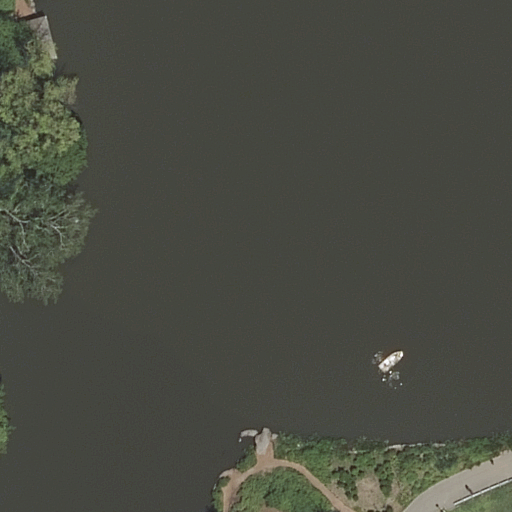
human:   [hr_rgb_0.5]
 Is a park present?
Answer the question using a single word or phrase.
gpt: yes

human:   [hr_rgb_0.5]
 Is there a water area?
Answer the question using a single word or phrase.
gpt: yes

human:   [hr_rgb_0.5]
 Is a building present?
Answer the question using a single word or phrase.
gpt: no

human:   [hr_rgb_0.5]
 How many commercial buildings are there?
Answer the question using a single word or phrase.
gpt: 0

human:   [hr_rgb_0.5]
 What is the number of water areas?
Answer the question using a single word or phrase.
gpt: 1

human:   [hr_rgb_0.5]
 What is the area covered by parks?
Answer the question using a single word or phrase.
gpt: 10627m2

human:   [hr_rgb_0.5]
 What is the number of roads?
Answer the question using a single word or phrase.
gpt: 2

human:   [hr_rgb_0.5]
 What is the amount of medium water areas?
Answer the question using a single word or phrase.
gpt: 0

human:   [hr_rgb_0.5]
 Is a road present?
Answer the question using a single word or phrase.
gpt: yes

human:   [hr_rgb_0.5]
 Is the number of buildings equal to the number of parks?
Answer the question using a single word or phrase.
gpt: no

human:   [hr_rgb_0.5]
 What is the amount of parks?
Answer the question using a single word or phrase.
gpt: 1

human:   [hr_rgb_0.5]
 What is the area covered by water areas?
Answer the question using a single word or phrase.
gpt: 9660m2

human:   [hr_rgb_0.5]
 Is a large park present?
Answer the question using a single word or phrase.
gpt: yes

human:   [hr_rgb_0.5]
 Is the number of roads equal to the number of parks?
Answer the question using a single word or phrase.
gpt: no

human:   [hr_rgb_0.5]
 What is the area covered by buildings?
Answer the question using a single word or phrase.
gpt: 0m2

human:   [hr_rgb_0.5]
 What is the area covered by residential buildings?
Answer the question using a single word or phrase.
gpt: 0m2

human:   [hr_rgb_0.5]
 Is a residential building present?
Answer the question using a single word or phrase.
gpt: no

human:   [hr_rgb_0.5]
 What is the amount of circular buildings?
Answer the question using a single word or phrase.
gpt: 0

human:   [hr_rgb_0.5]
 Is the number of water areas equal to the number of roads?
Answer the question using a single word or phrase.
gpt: no

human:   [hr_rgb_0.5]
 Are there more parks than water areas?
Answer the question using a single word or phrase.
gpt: no

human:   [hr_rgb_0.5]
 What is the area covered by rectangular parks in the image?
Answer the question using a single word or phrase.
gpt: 10627m2

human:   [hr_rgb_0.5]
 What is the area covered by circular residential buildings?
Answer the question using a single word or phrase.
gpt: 0m2

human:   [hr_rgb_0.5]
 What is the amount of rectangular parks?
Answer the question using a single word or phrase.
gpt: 1

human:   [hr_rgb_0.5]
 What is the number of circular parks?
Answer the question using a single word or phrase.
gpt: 0

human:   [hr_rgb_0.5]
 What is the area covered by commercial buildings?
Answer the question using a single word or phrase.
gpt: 0m2

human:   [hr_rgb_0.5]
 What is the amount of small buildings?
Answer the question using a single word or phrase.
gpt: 0

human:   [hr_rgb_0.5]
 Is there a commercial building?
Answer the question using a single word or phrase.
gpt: no

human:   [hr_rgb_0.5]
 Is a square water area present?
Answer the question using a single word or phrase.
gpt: no

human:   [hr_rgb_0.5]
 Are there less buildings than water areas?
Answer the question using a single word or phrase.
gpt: yes

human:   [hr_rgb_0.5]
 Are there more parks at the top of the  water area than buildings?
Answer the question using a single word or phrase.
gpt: yes

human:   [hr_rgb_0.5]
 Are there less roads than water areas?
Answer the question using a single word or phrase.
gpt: no

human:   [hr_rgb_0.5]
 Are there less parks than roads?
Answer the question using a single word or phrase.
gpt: yes

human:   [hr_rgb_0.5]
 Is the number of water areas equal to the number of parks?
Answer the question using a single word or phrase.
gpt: yes

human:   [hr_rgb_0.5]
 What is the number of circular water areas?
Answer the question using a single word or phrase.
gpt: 0

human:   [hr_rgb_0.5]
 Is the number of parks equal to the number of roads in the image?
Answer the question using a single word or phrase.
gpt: no

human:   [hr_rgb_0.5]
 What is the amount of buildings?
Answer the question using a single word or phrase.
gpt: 0

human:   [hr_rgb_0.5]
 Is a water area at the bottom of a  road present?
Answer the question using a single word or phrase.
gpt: no

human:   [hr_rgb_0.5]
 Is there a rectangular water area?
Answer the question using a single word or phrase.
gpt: no

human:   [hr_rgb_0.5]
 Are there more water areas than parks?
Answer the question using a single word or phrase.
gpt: no

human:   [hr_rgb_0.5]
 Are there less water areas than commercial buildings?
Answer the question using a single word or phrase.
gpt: no

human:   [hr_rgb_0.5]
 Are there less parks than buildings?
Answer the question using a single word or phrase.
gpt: no

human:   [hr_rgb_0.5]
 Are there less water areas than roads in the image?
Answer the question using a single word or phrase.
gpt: yes

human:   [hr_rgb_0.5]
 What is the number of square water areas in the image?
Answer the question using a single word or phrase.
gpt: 0

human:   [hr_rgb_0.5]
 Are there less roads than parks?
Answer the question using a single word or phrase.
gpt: no

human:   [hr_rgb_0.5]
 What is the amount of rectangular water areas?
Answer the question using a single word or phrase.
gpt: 0

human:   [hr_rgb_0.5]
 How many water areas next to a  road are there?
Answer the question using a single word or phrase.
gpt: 1

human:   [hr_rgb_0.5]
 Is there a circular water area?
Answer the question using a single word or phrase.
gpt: no

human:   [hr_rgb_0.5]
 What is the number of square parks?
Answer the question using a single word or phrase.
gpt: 0

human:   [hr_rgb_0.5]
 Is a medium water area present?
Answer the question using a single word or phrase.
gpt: no

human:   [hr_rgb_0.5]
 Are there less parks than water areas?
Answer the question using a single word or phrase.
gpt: no

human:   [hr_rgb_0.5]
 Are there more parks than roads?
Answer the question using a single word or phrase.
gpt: no

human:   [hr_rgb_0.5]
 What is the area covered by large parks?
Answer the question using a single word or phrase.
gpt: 10627m2

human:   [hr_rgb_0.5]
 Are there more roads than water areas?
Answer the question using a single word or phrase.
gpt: yes

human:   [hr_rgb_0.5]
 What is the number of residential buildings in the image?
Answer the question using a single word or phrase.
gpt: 0

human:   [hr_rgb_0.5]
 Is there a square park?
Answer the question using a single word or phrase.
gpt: no

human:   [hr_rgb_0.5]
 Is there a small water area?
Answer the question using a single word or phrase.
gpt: no

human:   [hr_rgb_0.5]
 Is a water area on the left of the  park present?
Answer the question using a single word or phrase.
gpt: yes

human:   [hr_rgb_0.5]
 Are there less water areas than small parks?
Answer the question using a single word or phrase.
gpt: no

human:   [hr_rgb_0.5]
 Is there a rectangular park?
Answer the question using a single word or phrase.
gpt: yes

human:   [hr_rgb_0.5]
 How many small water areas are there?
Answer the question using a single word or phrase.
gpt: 0

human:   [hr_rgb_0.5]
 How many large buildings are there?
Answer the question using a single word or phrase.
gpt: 0

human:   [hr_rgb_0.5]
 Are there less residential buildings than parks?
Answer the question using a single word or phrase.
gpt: yes

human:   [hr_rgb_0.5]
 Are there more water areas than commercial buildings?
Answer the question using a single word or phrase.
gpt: yes

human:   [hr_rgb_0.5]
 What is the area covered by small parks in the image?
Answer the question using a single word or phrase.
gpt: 0m2